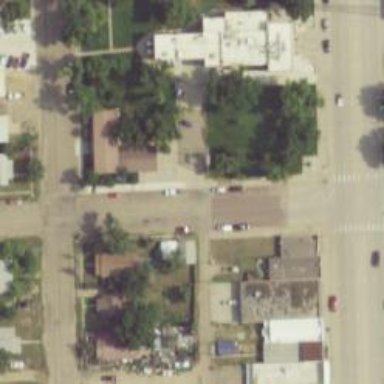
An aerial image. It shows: Alley road with service grade of grade3.